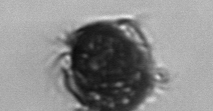
Label: Mesodinium